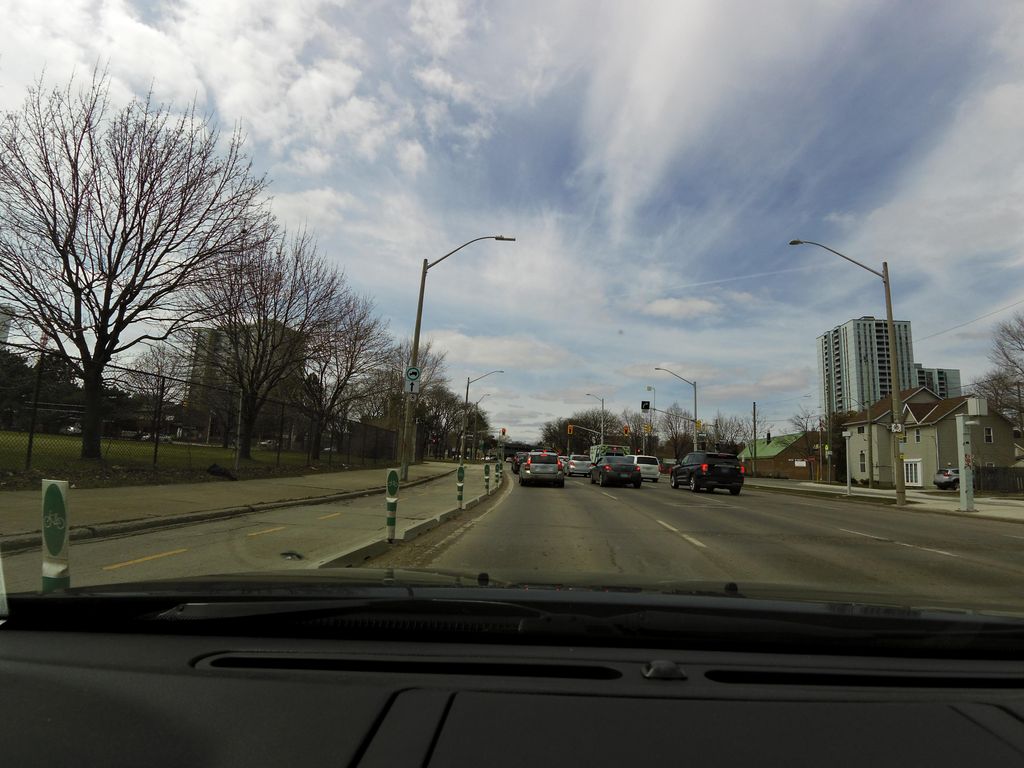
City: hamilton